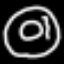
Label: donut